Question: I have a question in form which asks the user
> Will you attend event?
with the options of
> Yes/No
I am using Switch widget for android 4.0 and above,which is the best way for pre 4.0 versions.

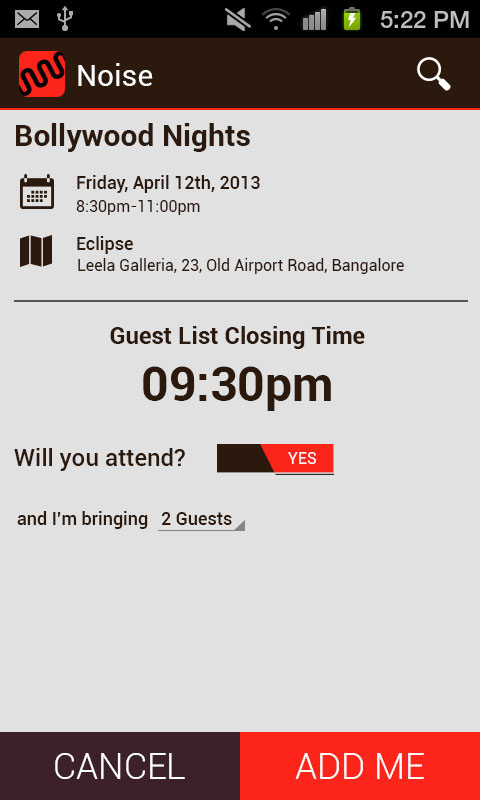
Answer: There can be Multiple Options
1. ToggleButton
2. 2 RadioButton as @Ascorbin suggested
3. A single CheckBox
The best thing is dependant on your design